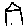
Label: house